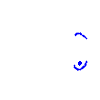
Particle: kaon